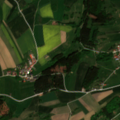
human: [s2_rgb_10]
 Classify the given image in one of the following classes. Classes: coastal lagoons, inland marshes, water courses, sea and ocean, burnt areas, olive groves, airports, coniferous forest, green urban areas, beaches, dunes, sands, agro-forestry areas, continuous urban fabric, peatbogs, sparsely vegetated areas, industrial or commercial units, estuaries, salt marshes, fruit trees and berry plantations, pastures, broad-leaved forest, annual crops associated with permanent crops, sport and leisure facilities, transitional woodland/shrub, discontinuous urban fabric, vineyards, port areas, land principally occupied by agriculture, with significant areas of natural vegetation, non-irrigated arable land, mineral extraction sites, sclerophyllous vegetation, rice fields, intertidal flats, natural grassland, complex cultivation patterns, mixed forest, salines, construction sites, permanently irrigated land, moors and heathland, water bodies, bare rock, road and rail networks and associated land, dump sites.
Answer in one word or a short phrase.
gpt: non-irrigated arable land, complex cultivation patterns, coniferous forest